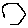
Label: hexagon